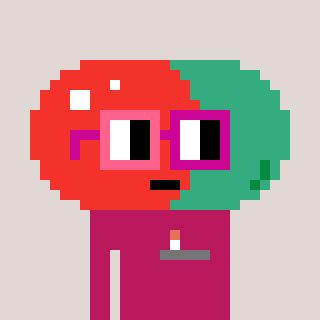
a pixel art character with square pink and red glasses, a pill-shaped head and a darkpink-colored body on a warm background